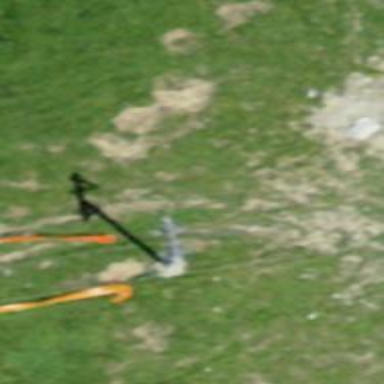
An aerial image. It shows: Pylon used for aerialway.